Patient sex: F
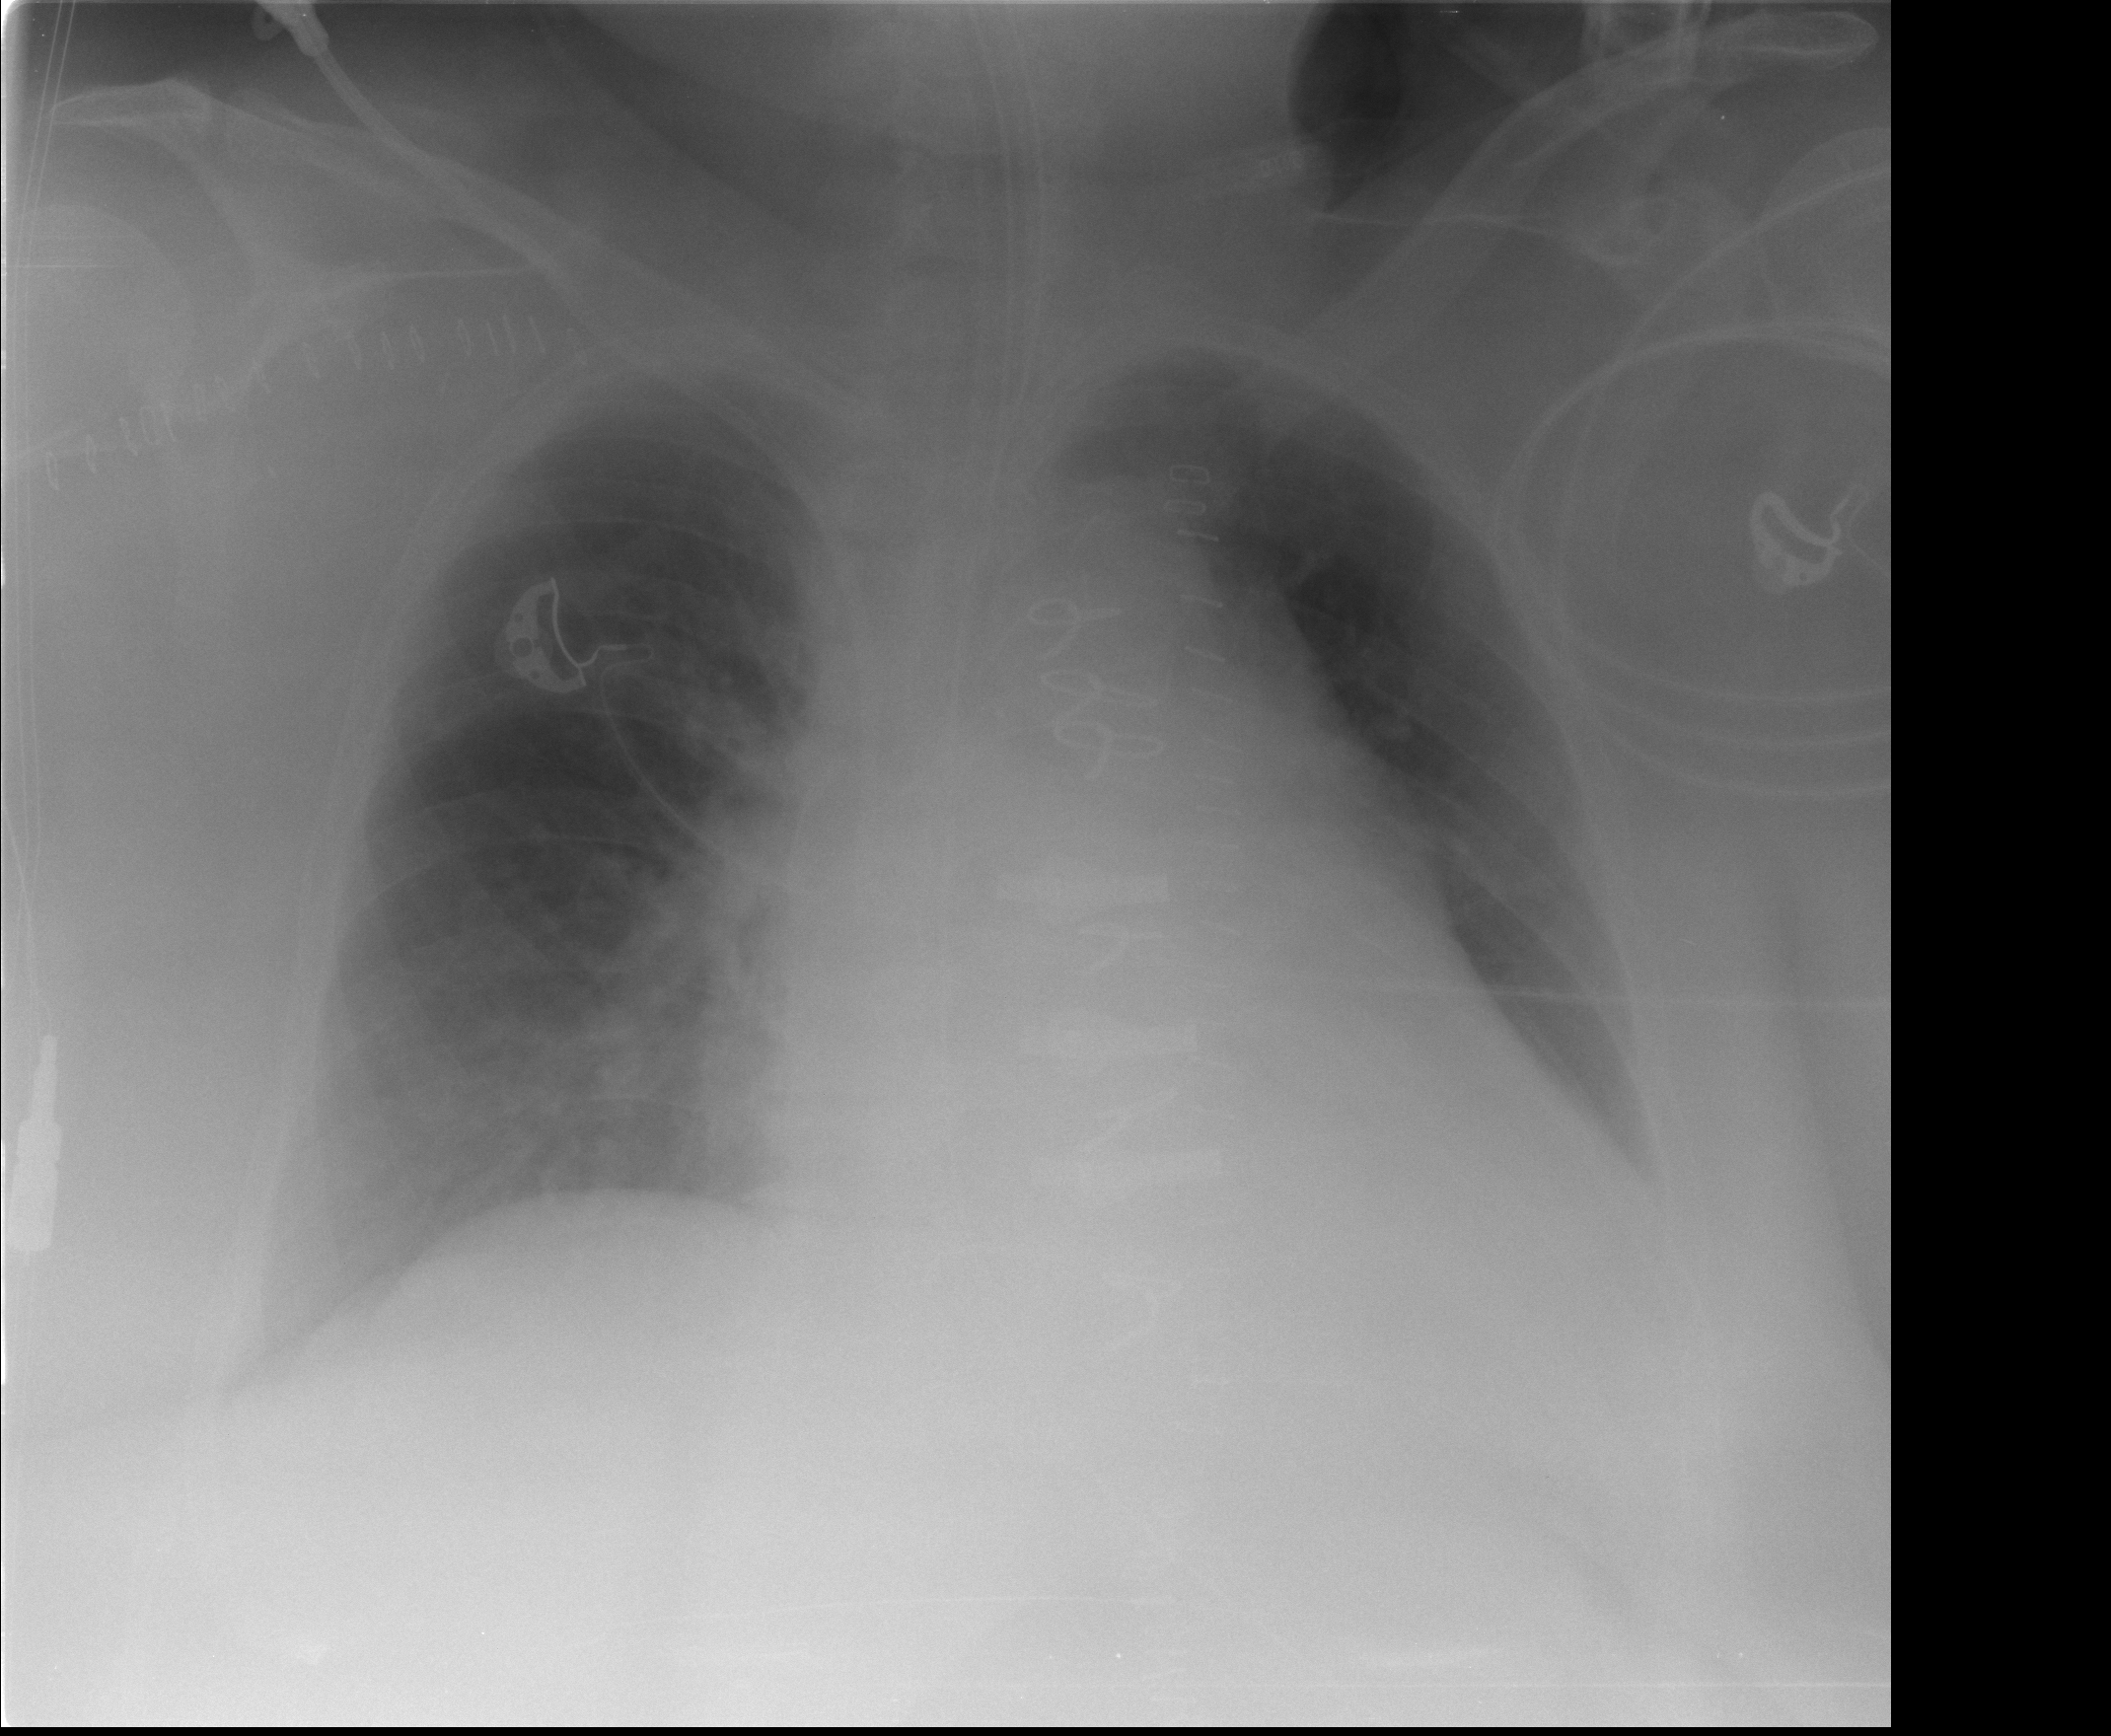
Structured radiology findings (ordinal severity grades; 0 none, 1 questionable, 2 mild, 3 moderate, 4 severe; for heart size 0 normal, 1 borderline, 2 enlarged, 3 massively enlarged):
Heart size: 2
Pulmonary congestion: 1
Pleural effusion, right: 0
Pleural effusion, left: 1
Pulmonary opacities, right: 0
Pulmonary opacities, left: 0
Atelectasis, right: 0
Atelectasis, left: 0